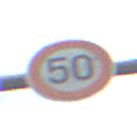
Verkehrszeichen: Geschwindigkeit50
Umgebung: Outdoor, Nature
Tageszeit: MorningAfternoon
Wetter: PartlyCloudy
Licht: Natural
Jahreszeit: NotSpecified
Kontrast: LowContrast